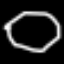
Label: octagon